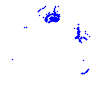
Particle: kaon